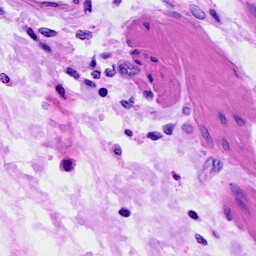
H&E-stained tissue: Ovarian